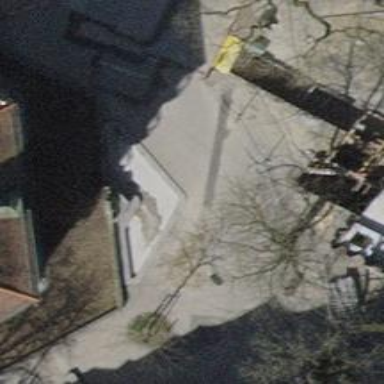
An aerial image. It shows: Drinking fountain for providing drinking water.